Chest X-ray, PA view. Patient: 9 years old, sex M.
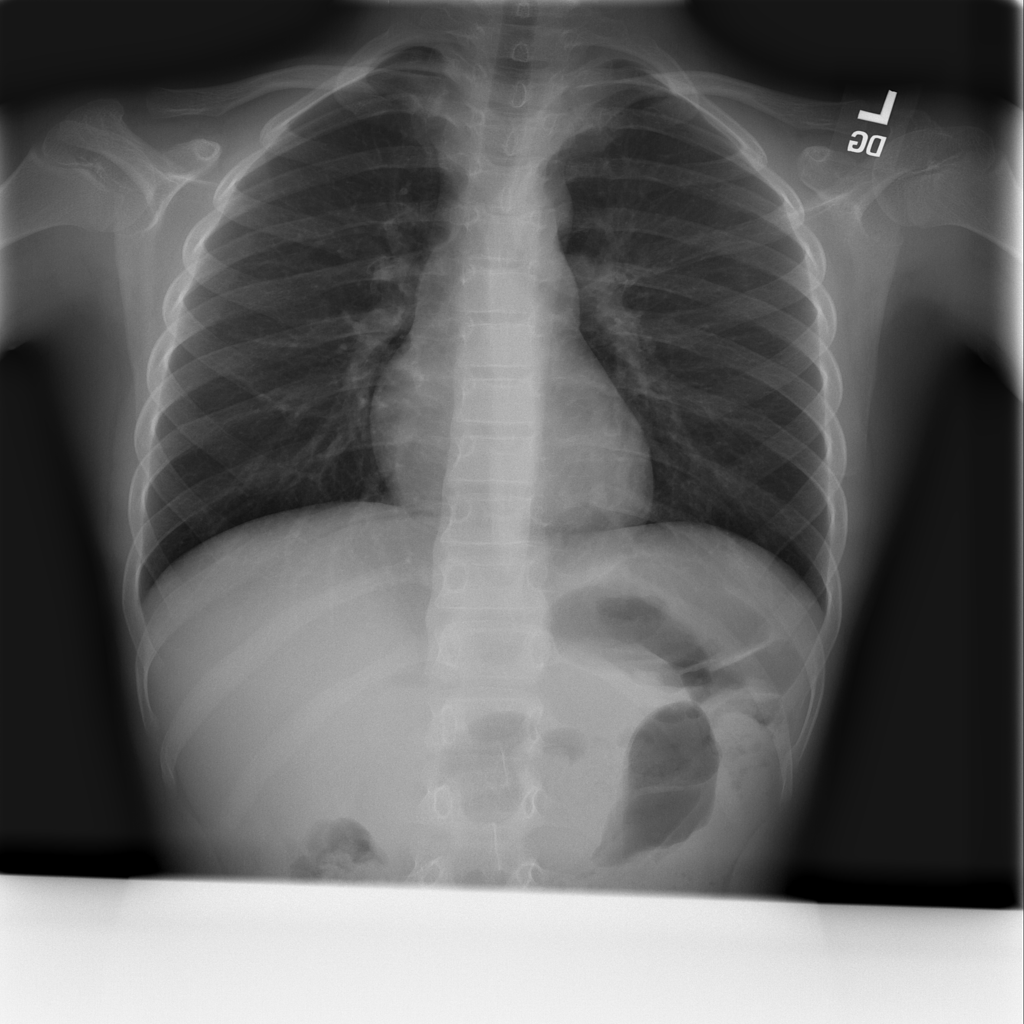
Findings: No Finding